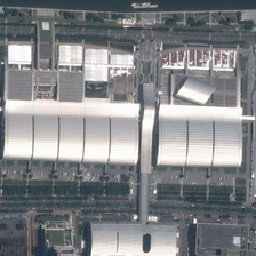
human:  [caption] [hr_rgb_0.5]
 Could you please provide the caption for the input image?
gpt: the box like center is near some trees .

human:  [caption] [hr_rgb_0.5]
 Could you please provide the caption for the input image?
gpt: There are three white striped buildings on the road.

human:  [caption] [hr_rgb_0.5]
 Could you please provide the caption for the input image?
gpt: this white roofed center is seperated as two parts by the road .

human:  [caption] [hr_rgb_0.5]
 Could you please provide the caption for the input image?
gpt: There are three white striped buildings on the roadside.

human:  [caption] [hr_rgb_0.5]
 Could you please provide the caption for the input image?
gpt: a large center building is near a river and some buildings with some green trees .